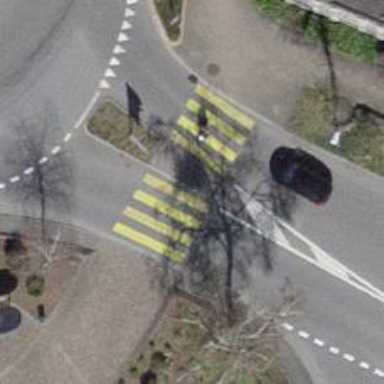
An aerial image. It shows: Zebra crossing on footway.